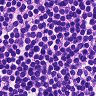
Metastatic tissue present: no